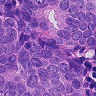
Metastatic tissue present: yes